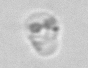
Label: Amoeba